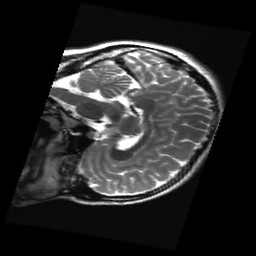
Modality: T2w
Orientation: sagittal
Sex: female
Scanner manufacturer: ge
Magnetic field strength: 3 T
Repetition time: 5 s
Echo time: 0.1012 s